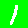
Digit: 1